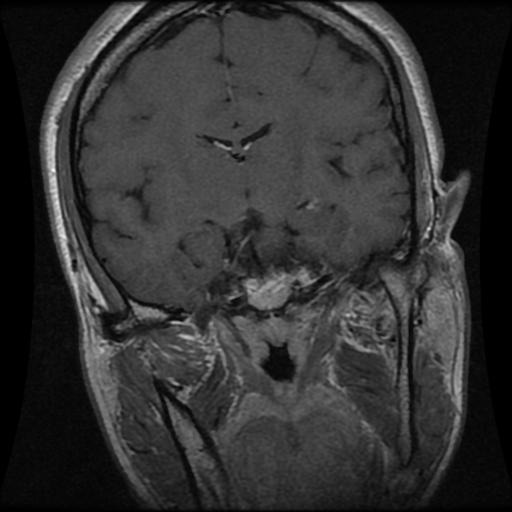
Label: pituitary